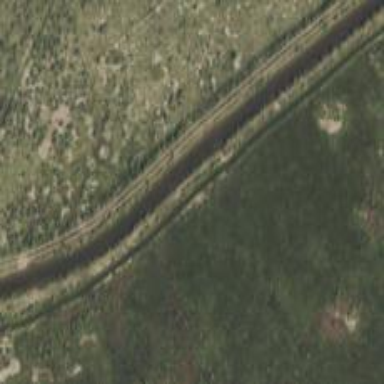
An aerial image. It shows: Canal.